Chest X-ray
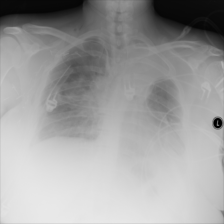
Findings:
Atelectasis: negative
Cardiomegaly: negative
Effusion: negative
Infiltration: negative
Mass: negative
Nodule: negative
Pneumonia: negative
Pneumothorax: positive
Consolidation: negative
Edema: negative
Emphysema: negative
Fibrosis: negative
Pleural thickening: negative
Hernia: negative